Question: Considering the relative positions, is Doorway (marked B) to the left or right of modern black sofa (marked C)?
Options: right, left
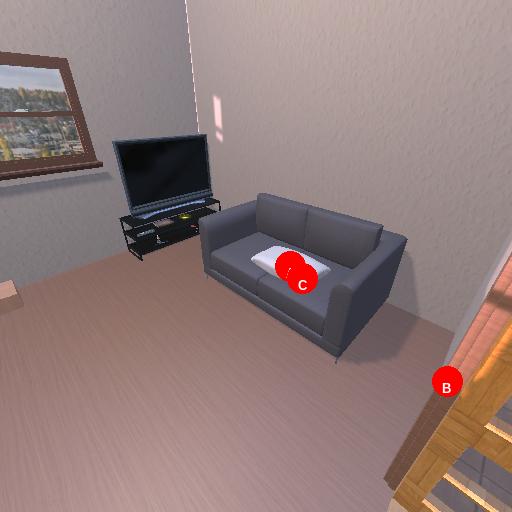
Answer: right